Question: In the image below is the HTML code:

and this is my js code:
'''
$(".salveazaTransaSuma").click(function(){
var payment_name = $(this).siblings().previous(".transaContentEdit").text();
alert(payment_name);
});
'''
So I want to get the text value from the 'transaContentEdit' class, when i click on the 'salveazaTransa' class. Don't Worry about the white spaces before and after the text value ("Servicii programare Transa 1"). Appearantly my code doesn't work. It gives me an error in firebug "TypeError: $(...).siblings(...).previous is not a function". Any idea how to hande this ?
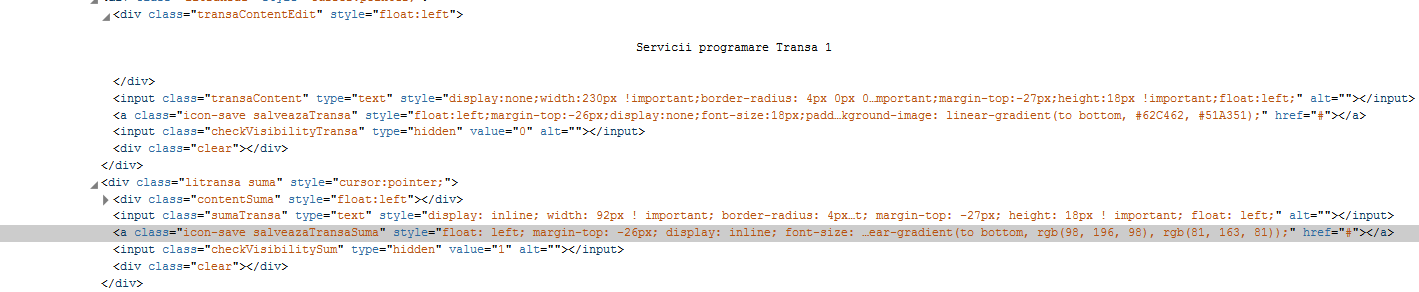
Answer: Based on your image, you can use:
'''
$(".salveazaTransaSuma").click(function(){
var payment_name = $(this).closest('.litransa').prev().find(".transaContentEdit").text();
alert(payment_name);
});
'''